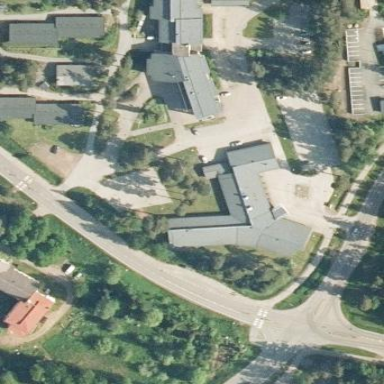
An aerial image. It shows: Clinic building providing healthcare services.